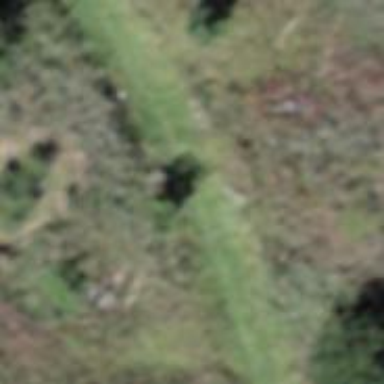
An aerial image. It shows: Path.